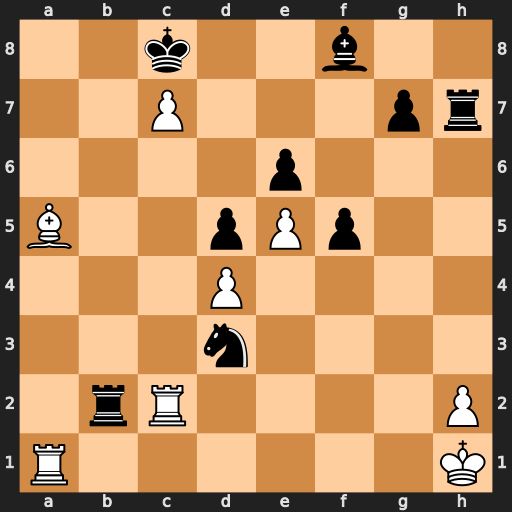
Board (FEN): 2k2b2/2P3pr/4p3/B2pPp2/3P4/3n4/1rR4P/R6K
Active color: w
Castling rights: -
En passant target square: -
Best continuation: Rxb2 Nxb2 Bb6 Ba3 Rxa3